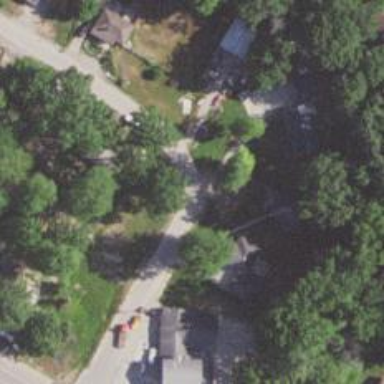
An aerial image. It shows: Residential road.